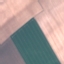
Land use / land cover: AnnualCrop